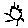
Label: sun